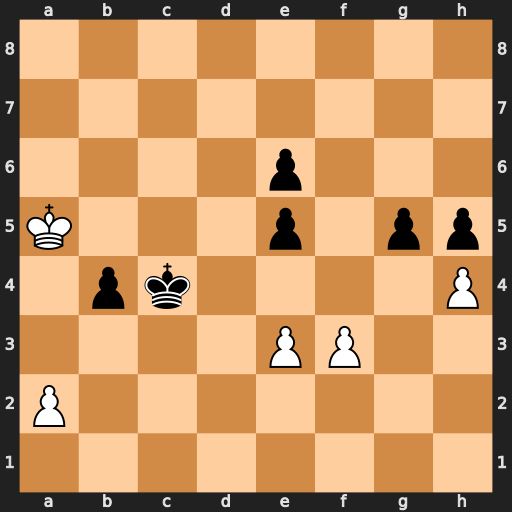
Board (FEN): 8/8/4p3/K3p1pp/1pk4P/4PP2/P7/8
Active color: w
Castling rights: -
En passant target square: -
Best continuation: hxg5 h4 g6 h3 g7 h2 g8=Q